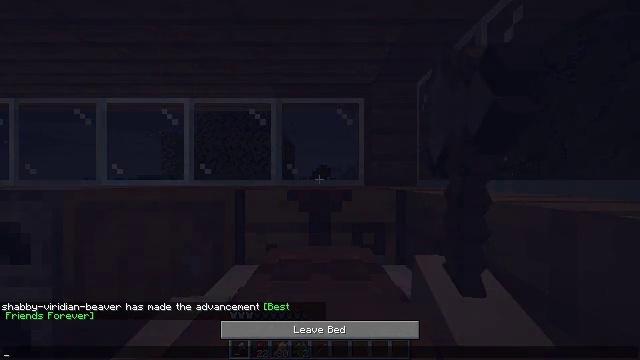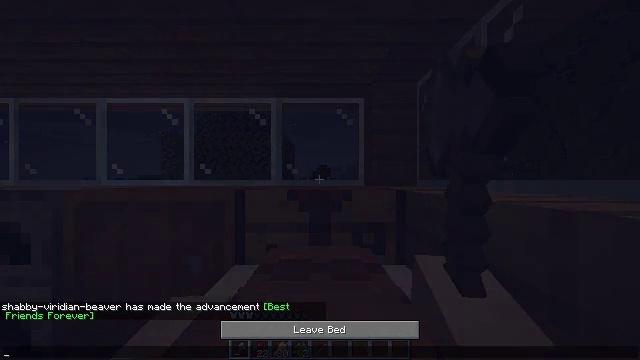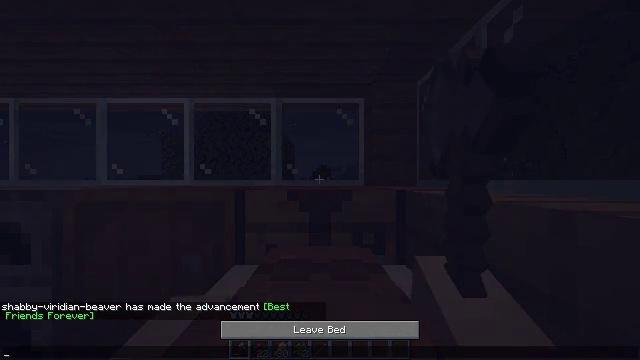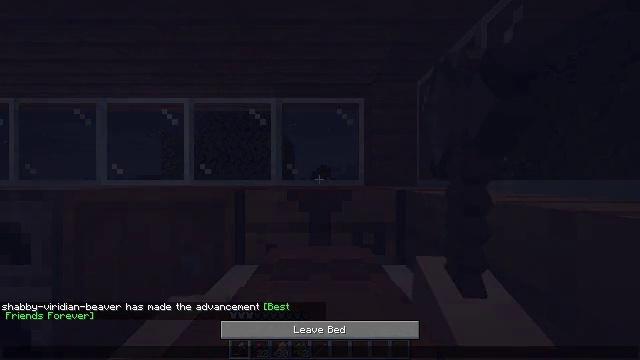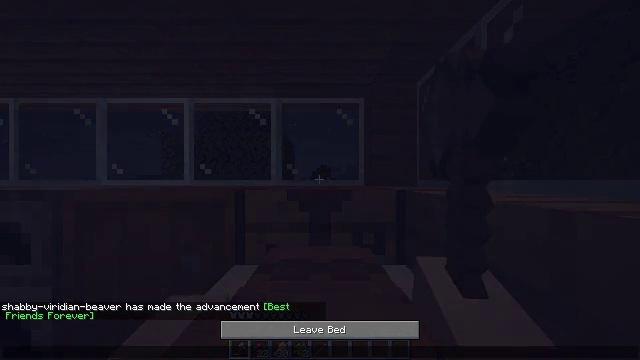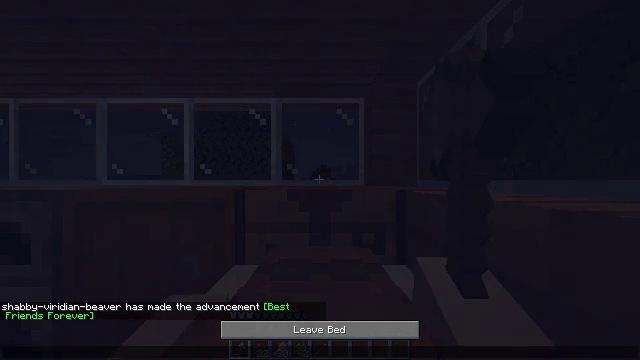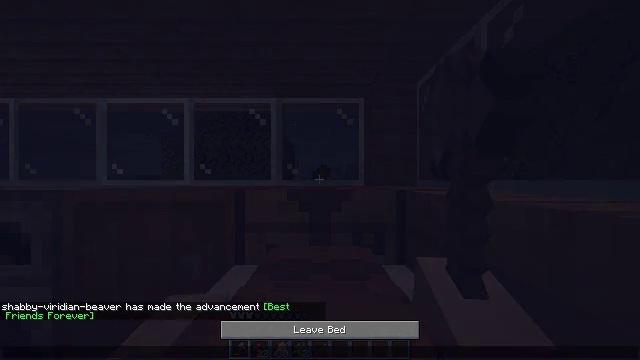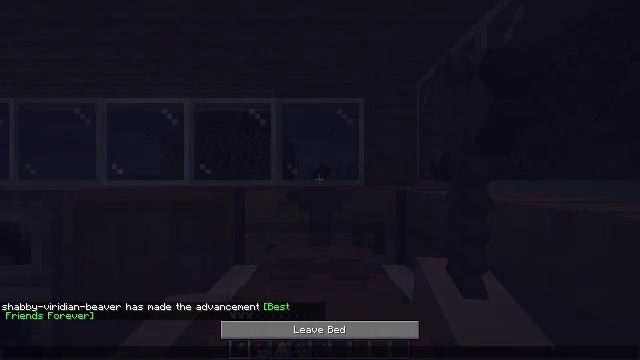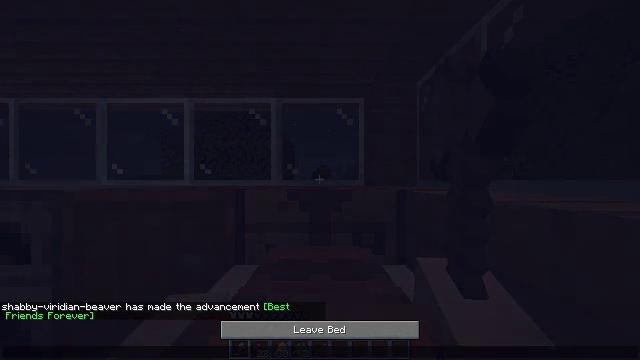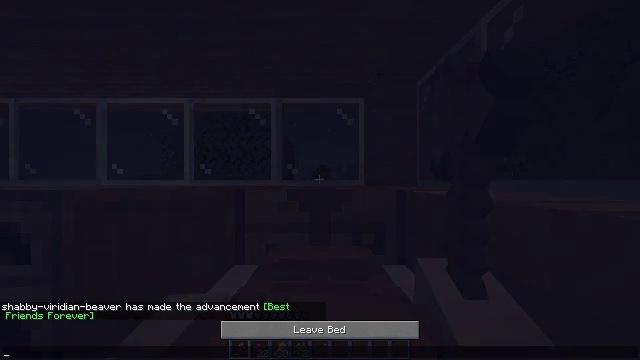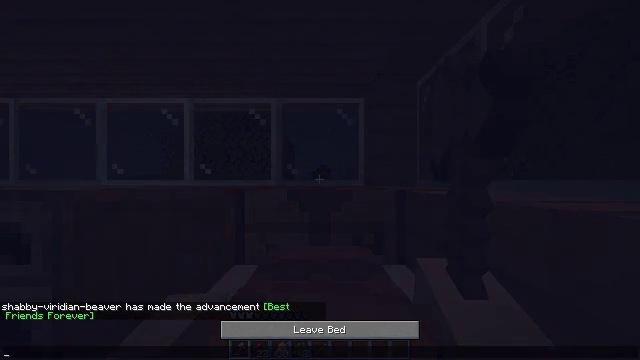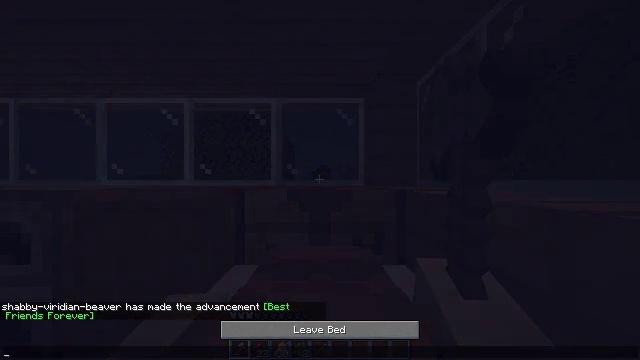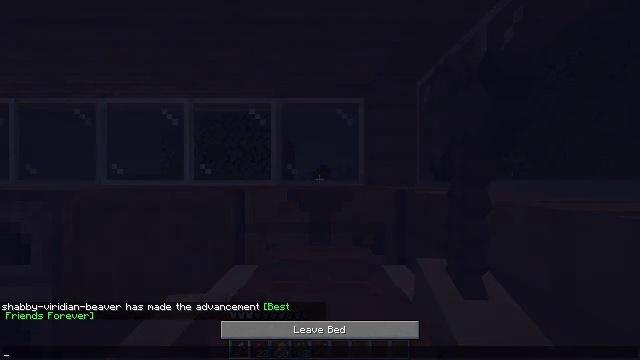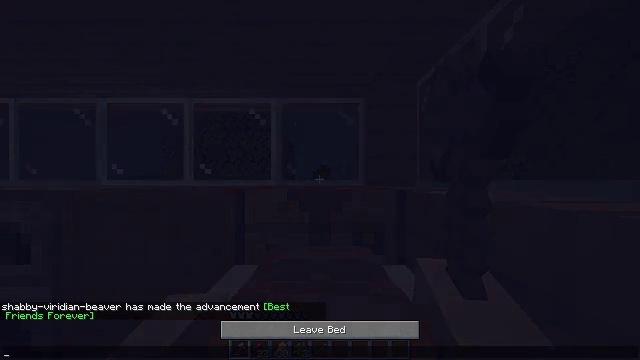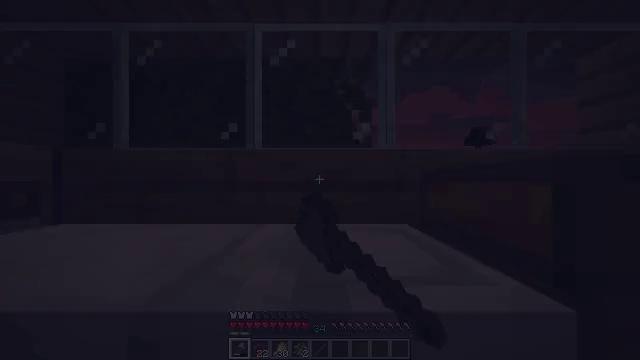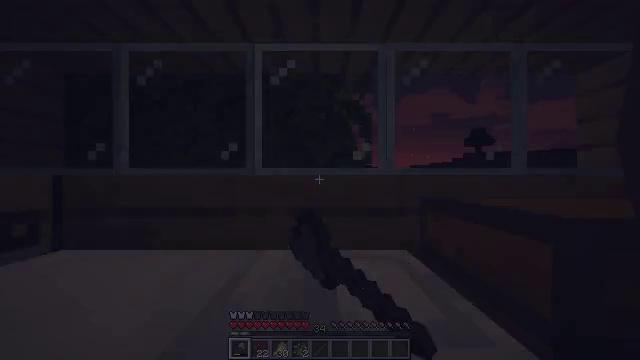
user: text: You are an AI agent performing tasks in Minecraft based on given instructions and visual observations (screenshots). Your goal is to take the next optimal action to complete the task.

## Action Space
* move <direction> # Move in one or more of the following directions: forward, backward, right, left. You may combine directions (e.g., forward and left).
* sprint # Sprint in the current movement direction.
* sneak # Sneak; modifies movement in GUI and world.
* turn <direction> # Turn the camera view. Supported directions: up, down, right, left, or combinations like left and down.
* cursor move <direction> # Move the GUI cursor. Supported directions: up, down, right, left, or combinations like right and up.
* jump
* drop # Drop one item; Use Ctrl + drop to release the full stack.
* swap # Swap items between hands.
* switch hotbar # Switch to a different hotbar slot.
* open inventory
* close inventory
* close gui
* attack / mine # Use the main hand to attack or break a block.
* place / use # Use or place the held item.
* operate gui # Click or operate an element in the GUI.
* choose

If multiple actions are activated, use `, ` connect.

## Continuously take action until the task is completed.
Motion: motion action
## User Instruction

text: Gather the loom into your inventory.
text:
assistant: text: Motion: no_op
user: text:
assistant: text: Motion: no_op
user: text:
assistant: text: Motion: no_op
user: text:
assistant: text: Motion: no_op
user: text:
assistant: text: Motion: cursor move left
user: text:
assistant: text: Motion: no_op
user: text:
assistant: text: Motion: cursor move down
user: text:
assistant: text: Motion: no_op
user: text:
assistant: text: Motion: no_op
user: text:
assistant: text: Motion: no_op
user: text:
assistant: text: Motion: no_op
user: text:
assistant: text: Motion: no_op
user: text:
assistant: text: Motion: no_op
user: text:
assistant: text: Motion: no_op
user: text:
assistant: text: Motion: close gui
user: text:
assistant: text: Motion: turn left
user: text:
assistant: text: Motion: turn left
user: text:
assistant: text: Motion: no_op
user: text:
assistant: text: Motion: no_op
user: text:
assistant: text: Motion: turn up
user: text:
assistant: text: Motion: turn up
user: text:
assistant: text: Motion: no_op
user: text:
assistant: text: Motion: turn left and down
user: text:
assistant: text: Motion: turn left and down
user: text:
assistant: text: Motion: turn left and up
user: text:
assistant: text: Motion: turn left and up
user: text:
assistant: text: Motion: turn right and down
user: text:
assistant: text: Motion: move right
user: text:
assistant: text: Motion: move right
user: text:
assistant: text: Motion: move right, turn up